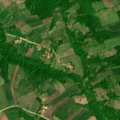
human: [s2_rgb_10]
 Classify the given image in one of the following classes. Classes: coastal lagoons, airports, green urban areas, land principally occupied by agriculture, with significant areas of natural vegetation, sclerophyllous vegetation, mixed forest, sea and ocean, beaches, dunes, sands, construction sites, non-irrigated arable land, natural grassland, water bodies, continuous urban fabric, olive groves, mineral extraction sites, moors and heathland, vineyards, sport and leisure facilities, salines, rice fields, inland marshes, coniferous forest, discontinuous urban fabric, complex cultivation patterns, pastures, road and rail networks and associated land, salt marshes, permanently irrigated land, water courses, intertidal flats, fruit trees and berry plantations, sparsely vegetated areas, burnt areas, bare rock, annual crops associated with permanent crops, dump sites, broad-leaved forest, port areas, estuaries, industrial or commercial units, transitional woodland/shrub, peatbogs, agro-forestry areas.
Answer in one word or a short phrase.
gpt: non-irrigated arable land, complex cultivation patterns, land principally occupied by agriculture, with significant areas of natural vegetation, broad-leaved forest